Question: I am trying to create a new route... Here the code:
'''
routes.MapRoute(
name: "Services",
url: "Administration/{controller}/{action}/{id}",
defaults: new { controller = "Services", action = "Index", id = UrlParameter.Optional });
routes.MapRoute(
name: "Default",
url: "{controller}/{action}/{id}",
defaults: new { controller = "Home", action = "Index", id = UrlParameter.Optional });
'''
Now when I click on an actionlik, it redirects me on the correct controller:
'''
@Html.ActionLink("Services", "Index","Services")
'''
Here the Index Action in the Services controller
'''
public ActionResult Index()
{
return View(); //Here it is where I stop debug
}
'''
I arrive in the action.. and now my custom route should redirect to my view. Correct?
I let you see what I see when i stop debug:

How you can see everything seems is well valorized. But when I obtain following error:
'''
The view 'Index' or its master was not found or no view engine supports the searched locations. The following locations were searched:
~/Views/Services/Index.aspx
~/Views/Services/Index.ascx
~/Views/Shared/Index.aspx
~/Views/Shared/Index.ascx
~/Views/Services/Index.cshtml
~/Views/Services/Index.vbhtml
~/Views/Shared/Index.cshtml
~/Views/Shared/Index.vbhtml
'''
It does not look the view inside Administration folder!!
In this way it works instead:
'''
return View("~/Views/Administration/Services/Index.cshtml");
'''
Where is wrong?
Thank you
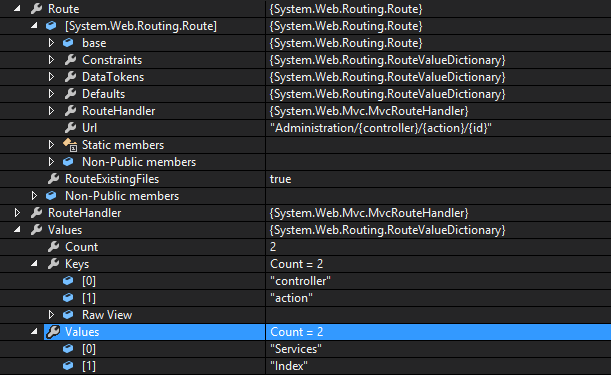
Answer: Looks like you don't quite understand routing, or that routing is not the same thing as view resolution. Changing the URL to access an action method doesn't make it search new folders for your views. So you need to do one of the following:
1. Leave the view in one of the folders the error message suggests.
2. Manually specify the view: return View("~/Views/Administration/Services/Index.cshtml");
3. Learn how to use MVC areas.
4. Manually add in your additional folders to the list the view engine uses.
5. Implement your own view engine.
Personally I recommend option 1.